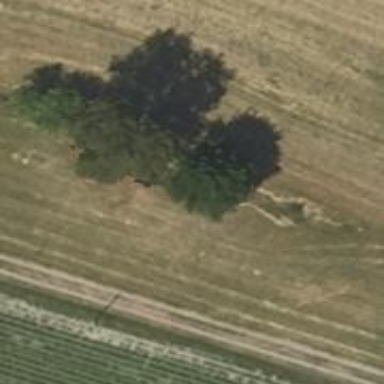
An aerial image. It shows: Broadleaved evergreen tree in its natural setting.